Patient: sex M, age 68
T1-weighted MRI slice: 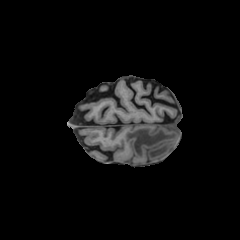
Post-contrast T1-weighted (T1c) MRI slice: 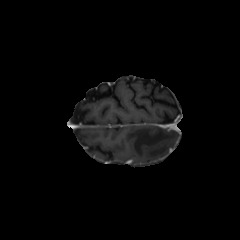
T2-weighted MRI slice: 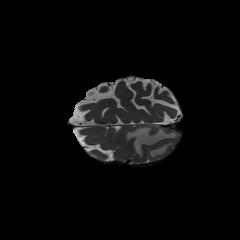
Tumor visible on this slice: yes
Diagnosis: Glioblastoma, IDH-wildtype
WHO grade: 4